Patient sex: M
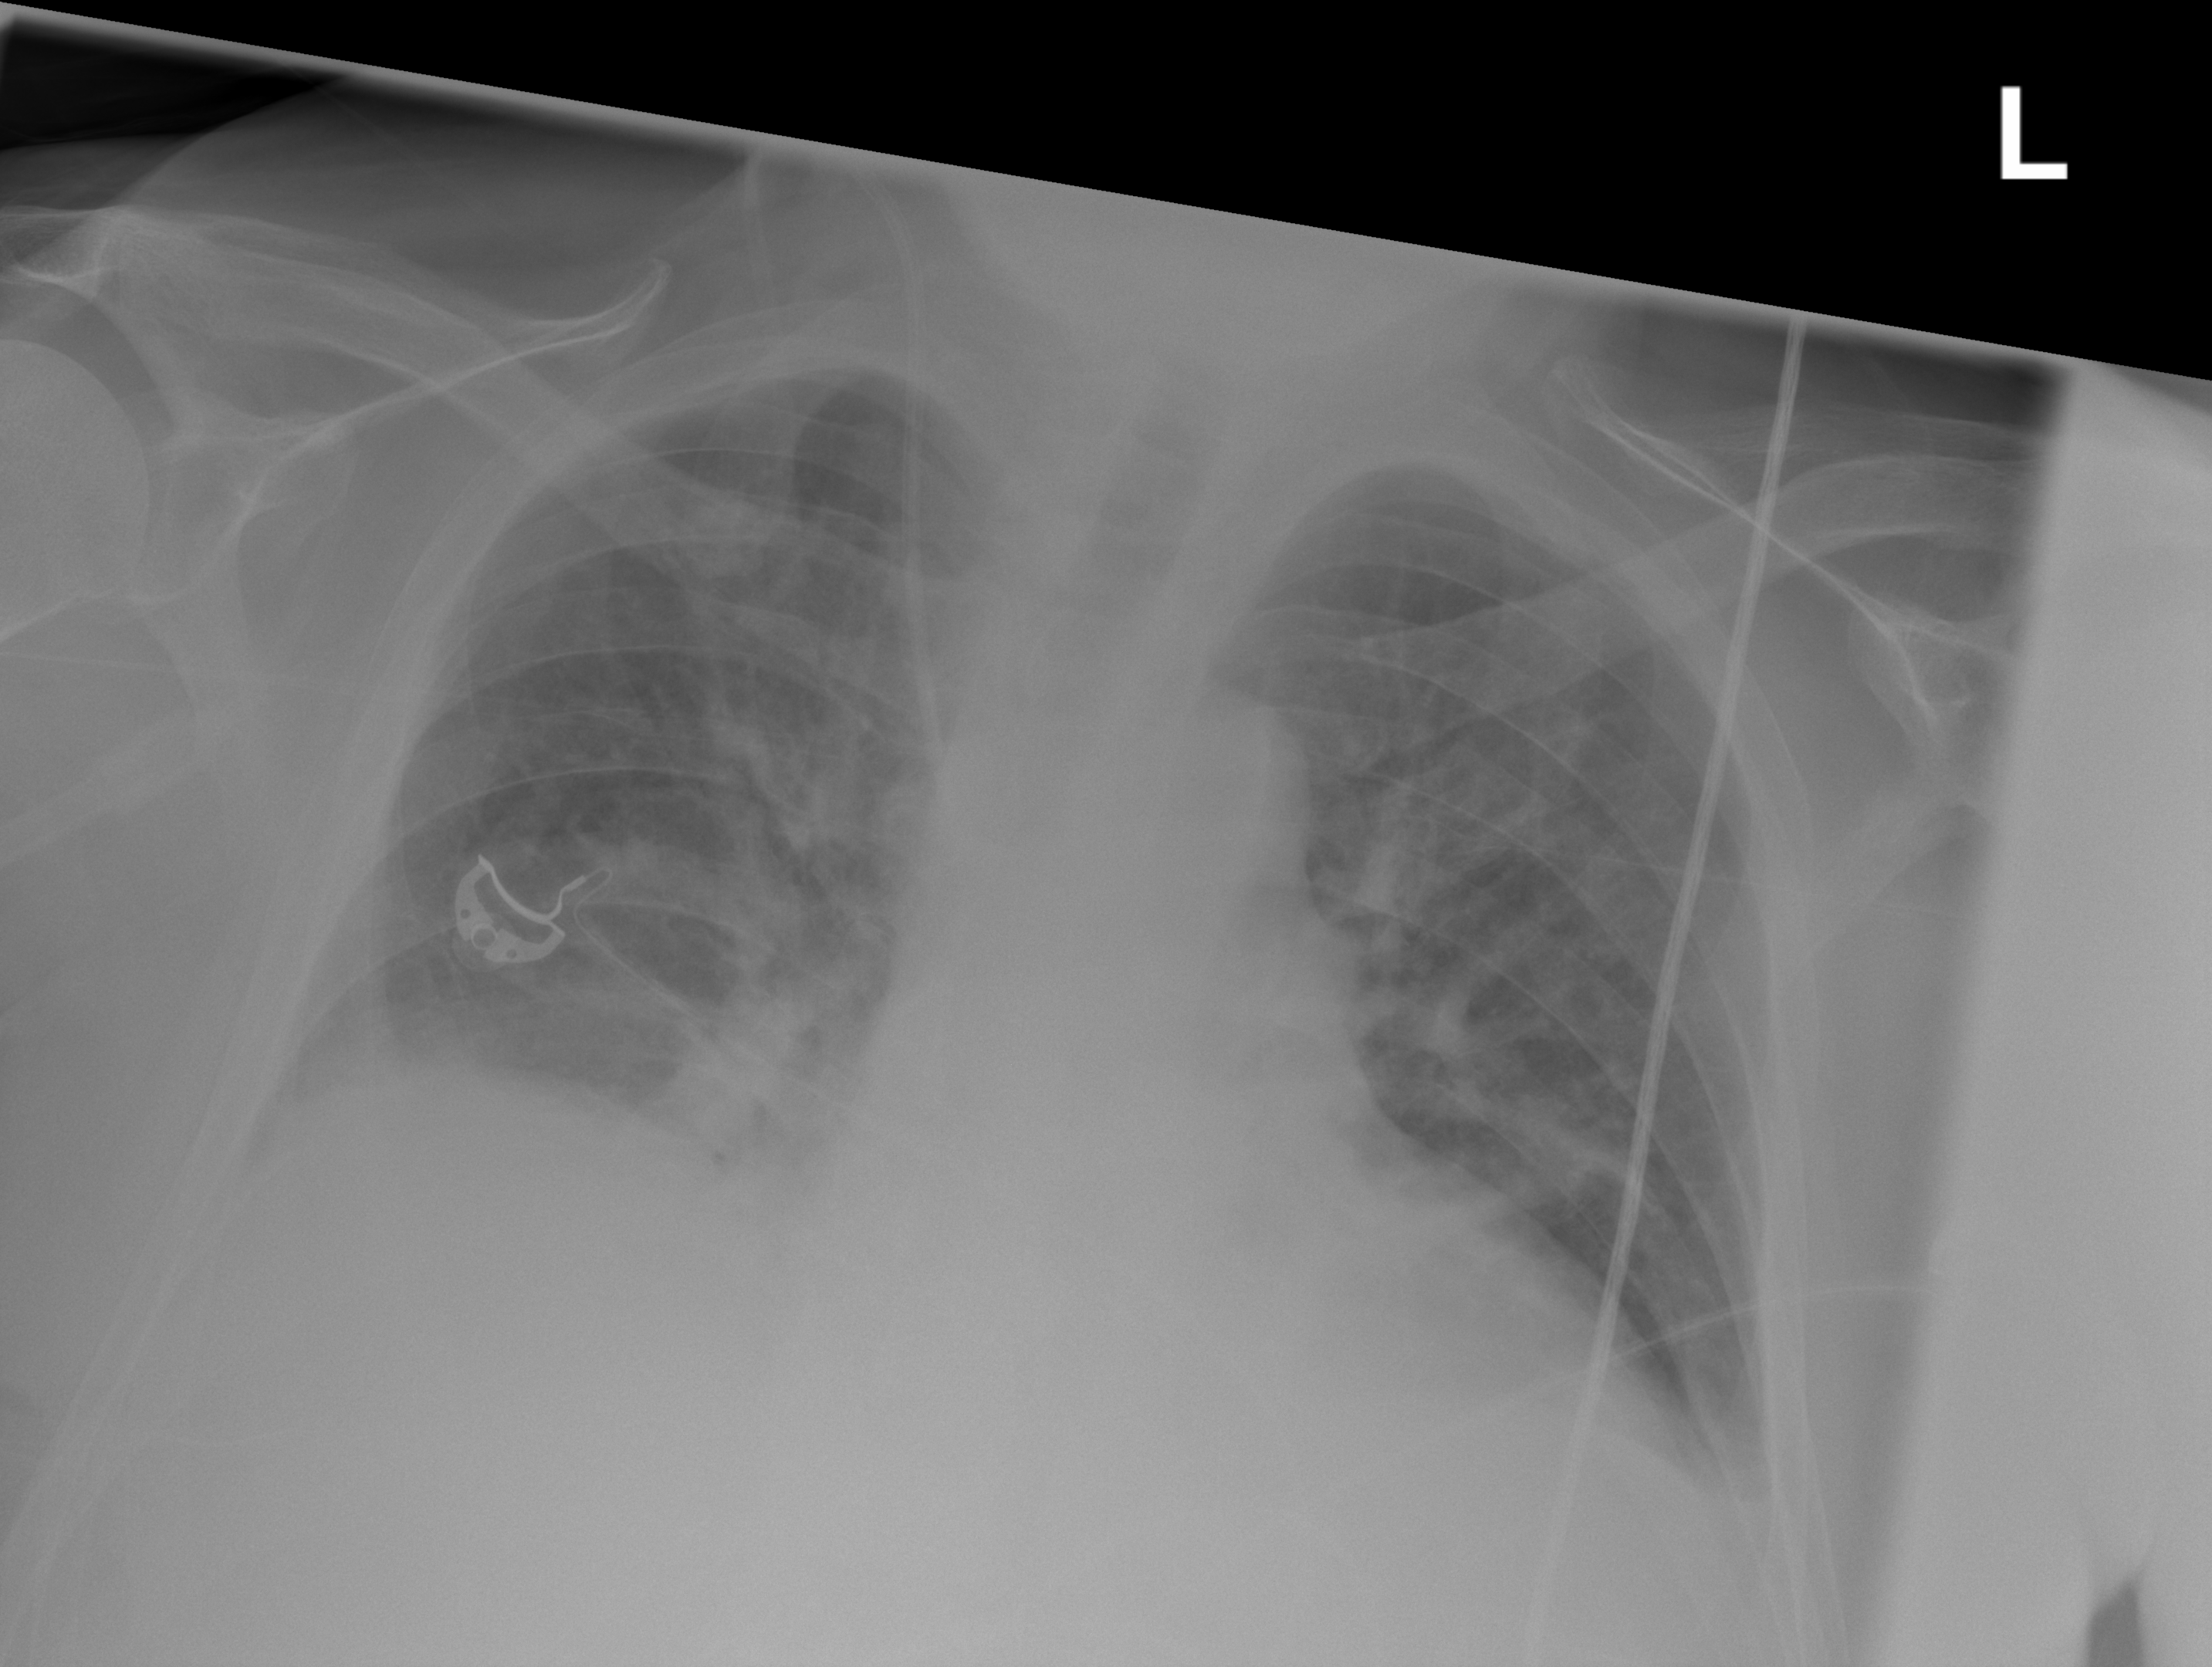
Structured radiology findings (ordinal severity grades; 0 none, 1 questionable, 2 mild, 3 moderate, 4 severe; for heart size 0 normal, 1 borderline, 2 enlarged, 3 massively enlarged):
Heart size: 2
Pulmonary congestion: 2
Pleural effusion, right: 2
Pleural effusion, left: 2
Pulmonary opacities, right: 1
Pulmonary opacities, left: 0
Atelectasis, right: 2
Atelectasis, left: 2